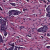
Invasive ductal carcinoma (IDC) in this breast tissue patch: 1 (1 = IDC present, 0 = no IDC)